Question: If the x-axis label is long, it is getting overlapper on the next label <URL>. How do I set a width to it so that it appears as in the snapshot below?

x-axis code:
'''
var xAxis = d3.svg.axis()
.scale(x)
.orient("bottom")
.tickSize(10,10);
'''
<URL>
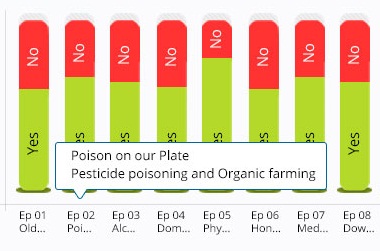
Answer: I couldn't do the exact thing what's there in the image.
But i found <URL>.
Wrapping the 'x' axis labels using a custom function.
Hope this helps. :)